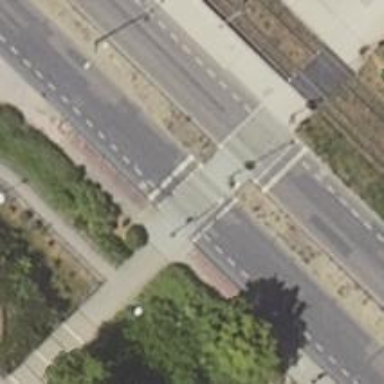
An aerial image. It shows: Crossing with traffic signals.